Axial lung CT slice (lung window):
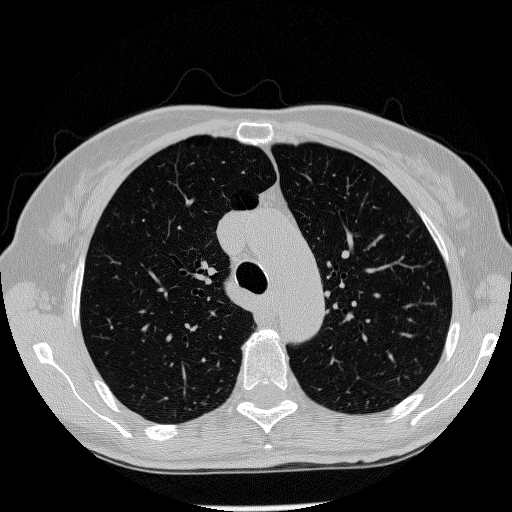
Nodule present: no